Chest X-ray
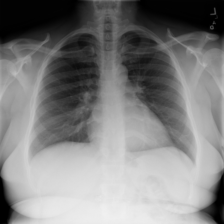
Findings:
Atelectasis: negative
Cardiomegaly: negative
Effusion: negative
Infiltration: negative
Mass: negative
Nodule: negative
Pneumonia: negative
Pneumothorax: negative
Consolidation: negative
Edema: negative
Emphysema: negative
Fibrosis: negative
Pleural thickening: negative
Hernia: negative